Question:
I have this page in front of me.
What I want to do is when I press the button next or previews to change the index there via AjAX.
According to the image, when I press the Next image-button the text must change to 'andreas', if i press next again change to 'NEWW' then to 'apoel' and then to 'Name Surname' again.
I have this code when pressing the ACTORS link:
'''
/* FOR THE ACTORS TAB */
litActors.Text = "";
actorsCmd = "SELECT actor_name,a.id_actor FROM actor a JOIN project_actor pa on a.ID_ACTOR = pa.ID_ACTOR WHERE ID_PROJECT = " + Request.QueryString["id"];
SqlCommand cmdActor = new SqlCommand(actorsCmd, con);
SqlDataReader reader;
try
{
reader = cmdActor.ExecuteReader();
while (reader.Read())
{
litActors.Text += "<li><a onclick="javascript:getSummary(" + reader.GetInt32(1).ToString() + ",'a');document.getElementById('projectNav').style.display = 'none';document.getElementById('left_right').style.display = 'inline-block';displayActor('" + reader.GetString(0) + "') ">" + reader.GetString(0) + "</a></li>";
}
}
catch (Exception err)
{
con.Close();
return;
}
'''
the html representation of the code above is this(ignore those style.display. They are for the interface):
'''
<ul class="slideShow actors">
<li><a onclick="javascript:getSummary(62,'a');document.getElementById('projectNav').style.display = 'none';document.getElementById('left_right').style.display = 'inline-block';displayActor('Name Surname') ">Name Surname</a></li>
<li><a onclick="javascript:getSummary(1,'a');document.getElementById('projectNav').style.display = 'none';document.getElementById('left_right').style.display = 'inline-block';displayActor('andreas') ">andreas</a></li>
<li><a onclick="javascript:getSummary(63,'a');document.getElementById('projectNav').style.display = 'none';document.getElementById('left_right').style.display = 'inline-block';displayActor('NEWW') ">NEWW</a></li>
<li><a onclick="javascript:getSummary(53,'a');document.getElementById('projectNav').style.display = 'none';document.getElementById('left_right').style.display = 'inline-block';displayActor('apoel') ">apoel</a></li>
</ul>
'''
Now my javascript functions are like this:
'''
function getSummary(id,type) {
if (id == "") {
document.getElementById("data").innerHTML = "";
return;
}
var xmlhttp;
if (window.XMLHttpRequest) {// code for IE7+, Firefox, Chrome, Opera, Safari
xmlhttp = new XMLHttpRequest();
}
else {// code for IE6, IE5
xmlhttp = new ActiveXObject("Microsoft.XMLHTTP");
}
xmlhttp.onreadystatechange = function () {
if (xmlhttp.readyState == 4 && xmlhttp.status == 200) {
document.getElementById("data").innerHTML = xmlhttp.responseText;
}
}
if (type == 'a') {
xmlhttp.open("GET", "desciptionActorHelper.aspx?id=" + id, true);
} else if ...
xmlhttp.send();
}
function displayActor(nameActor) {
var btnActor = document.getElementById('displayMe'); btnActor.style.display = 'inline';
btnActor.innerHTML = "<a>ACTOR:</a> " + nameActor;
}
'''
and my next/prev buttons:
'''
litDescField.Text = "<span id='left_right'>" +
"<a><img src='../images/left-arrow.png' /></a>&nbsp&nbsp&nbsp&nbsp" +
"<a><img src='../images/right-arrow.png' /></a>" +
"</span>";
'''
Does anyone has an idea of a to do it?
Because the my thoughts are very complicated and I am not even sure if they would work.
I was thinking of making a table with the actors ID's(I must run a query to take both the number of actors and their ID too) and onClick of next or prev changing a cursor which says where you are now in the table.
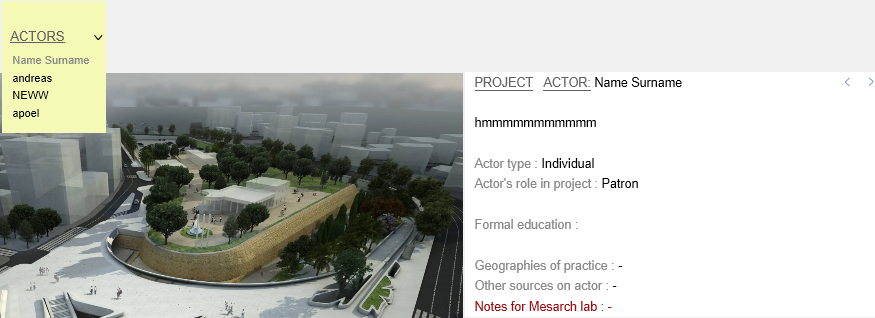
Answer: I don't know if this is what you consider good or easy, but here's one way to do it:
Change your handler to:
'''
SqlCommand cmdActor = null;
SqlDataAdapter da = null;
DataSet ds = null;
DataRow row = null;
int rowIndex = 0;
int rowNext = 0;
int rowPrev = 0;
int rowMax = 0;
bool isFirstRow = false;
bool isLastRow = false;
HtmlGenericControl li = null;
HtmlGenericControl a = null;
StringBuilder sb = null;
litActors.Text = "";
actorsCmd = "SELECT actor_name, a.id_actor FROM actor a JOIN project_actor pa on a.ID_ACTOR = pa.ID_ACTOR WHERE ID_PROJECT = @ID_PROJECT";
cmdActor = new SqlCommand(actorsCmd, con);
//Parameterizing ID_PROJECT to protect against SQL injection
cmdActor.Parameters.AddWithValue("ID_PROJECT", Request.QueryString("id"));
try {
//Using a SqlDataAdapter instead of a SqlDataReader because forward-only access is
//not conducive for trying to peek ahead or look-behind
da = new SqlDataAdapter(cmdActor);
da.Fill(ds);
//check returned tables
if (ds.Tables.Count > 0) {
//Zero-out the row counter and set index of maxRow
rowIndex = 0;
rowMax = ds.Tables(0).Rows.Count - 1;
foreach ( row in ds.Tables(0).Rows) {
//Test to see if the row counter has incremented to the last row
isFirstRow = rowIndex == 0;
//Test to see if the row counter has incremented to the last row
isLastRow = rowIndex == rowMax;
//Set prev/next rows
rowPrev = (isFirstRow ? rowMax : rowIndex - 1);
rowNext = (isLastRow ? 0 : rowIndex + 1);
//Make new HTML controls
li = new HtmlGenericControl("li");
a = new HtmlGenericControl("a");
//Make a StringBuilder to assemble the "onclick" in a more readable fashion
//subbing in "row("actor_id")" and row("actor_name") for an example of column names
sb = new StringBuilder();
sb.Append("javascript:getSummary(");
sb.Append(row("actor_id").ToString());
sb.Append(", 'a');");
sb.Append("document.getElementById('projectNav').style.display = 'none';");
sb.Append("document.getElementById('left_right').style.display = 'inline-block';");
sb.Append("displayActor('");
sb.Append(row("actor_name").ToString());
//add in the prev/next actor ids to pass to javascript:displayActor();
sb.Append("', ");
sb.Append(ds.Tables(0).Rows(rowPrev)("actor_id").ToString());
sb.Append(", ");
sb.Append(ds.Tables(0).Rows(rowNext)("actor_id").ToString());
sb.Append(");");
//Add initial "onclick" for the litActors list
a.Attributes.Add("onclick", sb.ToString);
a.InnerText = row("actor_name");
//Add new anchor to litActors
li.Controls.Add(a);
litActors.Controls.Add(li);
//increment row counter
rowIndex += 1;
}
}
} catch (Exception err) {
con.Close();
return;
}
'''
Which renders the new Actor list as:
'''
<ul class="slideShow actors">
<li><a onclick="javascript:getSummary(62,'a');document.getElementById('projectNav').style.display = 'none';document.getElementById('left_right').style.display = 'inline-block';displayActor('Name Surname', 53, 1);">Name Surname</a></li>
<li><a onclick="javascript:getSummary(1,'a');document.getElementById('projectNav').style.display = 'none';document.getElementById('left_right').style.display = 'inline-block';displayActor('andreas', 62, 63);">andreas</a></li>
<li><a onclick="javascript:getSummary(63,'a');document.getElementById('projectNav').style.display = 'none';document.getElementById('left_right').style.display = 'inline-block';displayActor('NEWW', 1, 53);">NEWW</a></li>
<li><a onclick="javascript:getSummary(53,'a');document.getElementById('projectNav').style.display = 'none';document.getElementById('left_right').style.display = 'inline-block';displayActor('apoel', 63, 62);">apoel</a></li>
</ul>
'''
Then in your JavaScript, two changes are needed:
'''
function getSummary(id, type, callback) {
if (id == "") {
document.getElementById("data").innerHTML = "";
return;
}
var xmlhttp;
if (window.XMLHttpRequest) { // code for IE7+, Firefox, Chrome, Opera, Safari
xmlhttp = new XMLHttpRequest();
} else { // code for IE6, IE5
xmlhttp = new ActiveXObject("Microsoft.XMLHTTP");
}
xmlhttp.onreadystatechange = function () {
if (xmlhttp.readyState == 4 && xmlhttp.status == 200) {
//CHANGE 1: Execute callback, if supplied
if (callback) {
callback(xmlhttp.responseText);
} else (
//Default action
document.getElementById("data").innerHTML = xmlhttp.responseText;
}
}
}
if (type == 'a') {
xmlhttp.open("GET", "desciptionActorHelper.aspx?id=" + id, true);
} //else if ...
xmlhttp.send();
}
function displayActor(nameActor, prev, next) {
var btnActor = document.getElementById('displayMe'),
span = document.getElementById('left_right');
btnActor.style.display = 'inline';
btnActor.innerHTML = "<a>ACTOR:</a> " + nameActor;
//CHANGE 2: Set prev/next via AJAX
getSummary(prev, 'a', function (data) {
//do something with the previous actor
span.children[0].innerText = data;
});
getSummary(next, 'a', function (data) {
//do something with the next actor
span.children[span.children.length - 1].innerText = data;
});
}
'''
My answer already sends the actor_id (for both previous and next actor) to the displayActor function.
Notice in this section (of the code-behind) that I'm using 'DataTable.Rows' to get both previous and next actor_ids:
'''
//add in the prev/next actor ids to pass to javascript:displayActor();
sb.Append("', ");
//RENDER the PREVIOUS actor_id as a parameter to the "onclick"
sb.Append(ds.Tables(0).Rows(rowPrev)("actor_id").ToString());
sb.Append(", ");
//AND THEN render the NEXT actor_id as a parameter to the "onclick"
sb.Append(ds.Tables(0).Rows(rowNext)("actor_id").ToString());
sb.Append(");");
'''
which renders the 'displayActor' call in the "onclick" event as:
'''
displayActor('Name Surname', 53, 1);
'''
which is why the JavaScript function definition is now:
'''
function displayActor(nameActor, prev, next)
'''
and the last two commands in 'displayActor' are to your AJAX 'getSummary' function.
'''
getSummary(prev, 'a', function (data) {
//do something with the previous actor
span.children[0].innerText = data;
});
'''
could also be written as:
'''
var callback = function (data) {
//do something with the previous actor
span.children[0].innerText = data;
};
getSummary(prev, 'a', callback);
'''
If the 'xmlhttp.responseText' in your AJAX function returns the current actor, modify 'desciptionActorHelper.aspx' to return the previous and next actors as well and simply render them from the response.